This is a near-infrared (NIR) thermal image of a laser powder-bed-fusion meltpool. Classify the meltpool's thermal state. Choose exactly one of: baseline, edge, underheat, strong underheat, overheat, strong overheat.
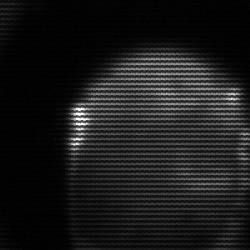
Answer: edge